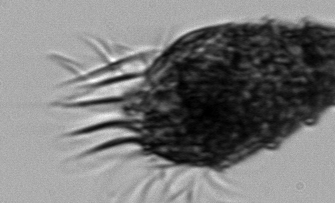
Label: Laboea_strobila